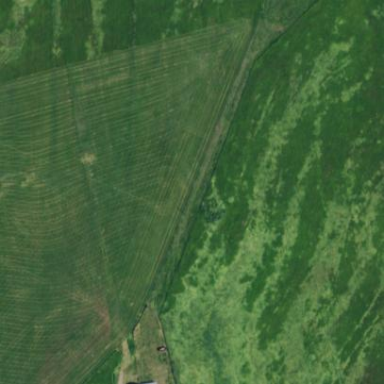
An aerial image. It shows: Agricultural meadow.